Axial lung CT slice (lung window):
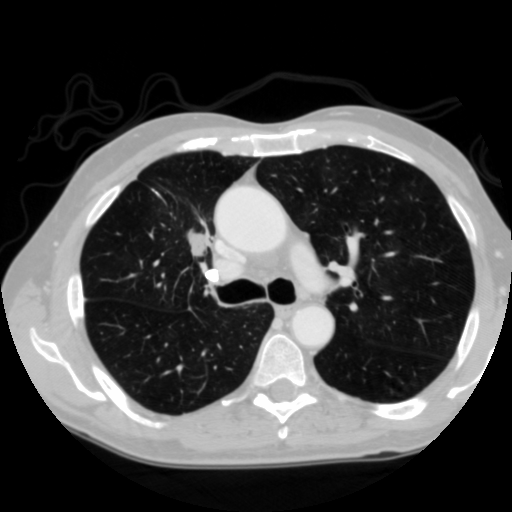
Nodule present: no